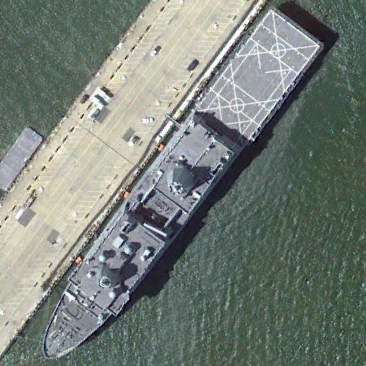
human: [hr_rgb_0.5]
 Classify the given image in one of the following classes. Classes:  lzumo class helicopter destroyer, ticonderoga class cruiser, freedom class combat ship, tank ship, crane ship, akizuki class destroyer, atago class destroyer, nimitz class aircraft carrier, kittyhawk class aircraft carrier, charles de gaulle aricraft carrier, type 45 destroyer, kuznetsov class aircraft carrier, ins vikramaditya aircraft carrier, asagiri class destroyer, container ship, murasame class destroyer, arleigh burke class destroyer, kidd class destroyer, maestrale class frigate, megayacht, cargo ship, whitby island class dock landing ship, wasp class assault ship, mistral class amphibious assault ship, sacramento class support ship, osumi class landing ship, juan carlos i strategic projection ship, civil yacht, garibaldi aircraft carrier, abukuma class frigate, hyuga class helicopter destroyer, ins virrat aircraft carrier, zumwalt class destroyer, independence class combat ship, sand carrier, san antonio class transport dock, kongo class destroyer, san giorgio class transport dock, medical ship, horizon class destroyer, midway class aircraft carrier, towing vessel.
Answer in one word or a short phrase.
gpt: San Antonio class transport dock